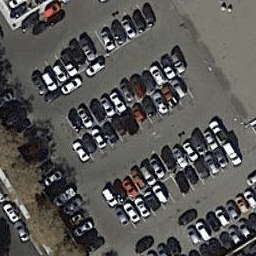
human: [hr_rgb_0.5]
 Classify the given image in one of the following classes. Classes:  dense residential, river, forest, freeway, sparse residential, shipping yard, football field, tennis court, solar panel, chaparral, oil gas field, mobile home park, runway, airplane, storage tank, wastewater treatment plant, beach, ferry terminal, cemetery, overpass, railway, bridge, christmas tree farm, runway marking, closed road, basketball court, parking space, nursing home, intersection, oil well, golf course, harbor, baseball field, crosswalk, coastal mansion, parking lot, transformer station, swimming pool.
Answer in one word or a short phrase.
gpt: parking lot